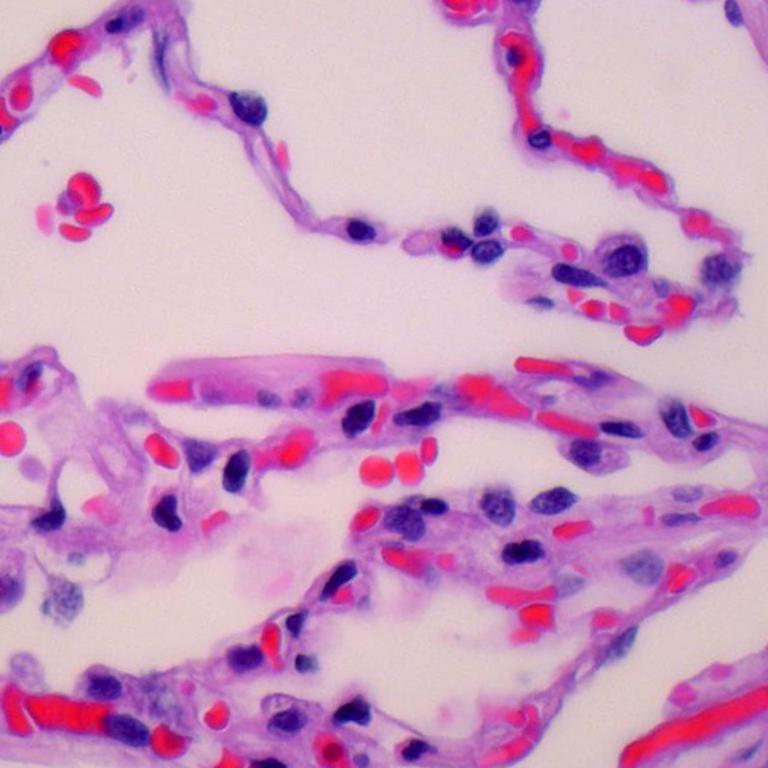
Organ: lung
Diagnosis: benign